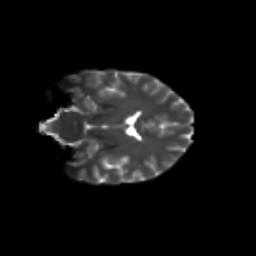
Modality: T2w
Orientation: coronal
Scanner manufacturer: siemens
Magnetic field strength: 3 T
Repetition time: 9.2 s
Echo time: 0.084 s